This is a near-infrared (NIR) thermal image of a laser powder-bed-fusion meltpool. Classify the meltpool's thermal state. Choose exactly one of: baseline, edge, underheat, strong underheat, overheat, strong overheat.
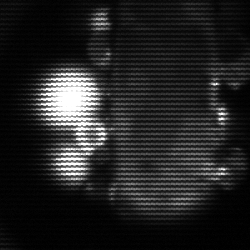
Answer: strong underheat